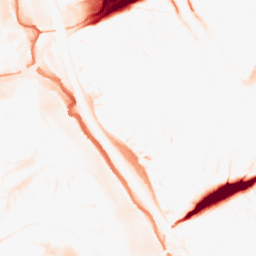
Category: morphological
Decomposition family: tophat
Decomposition parameters: size: 20
mode: black
Upsampling method: quintic
Upsampling parameters: scale: 4
Upsampling scale: 4